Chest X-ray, AP view. Patient: 31 years old, sex F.
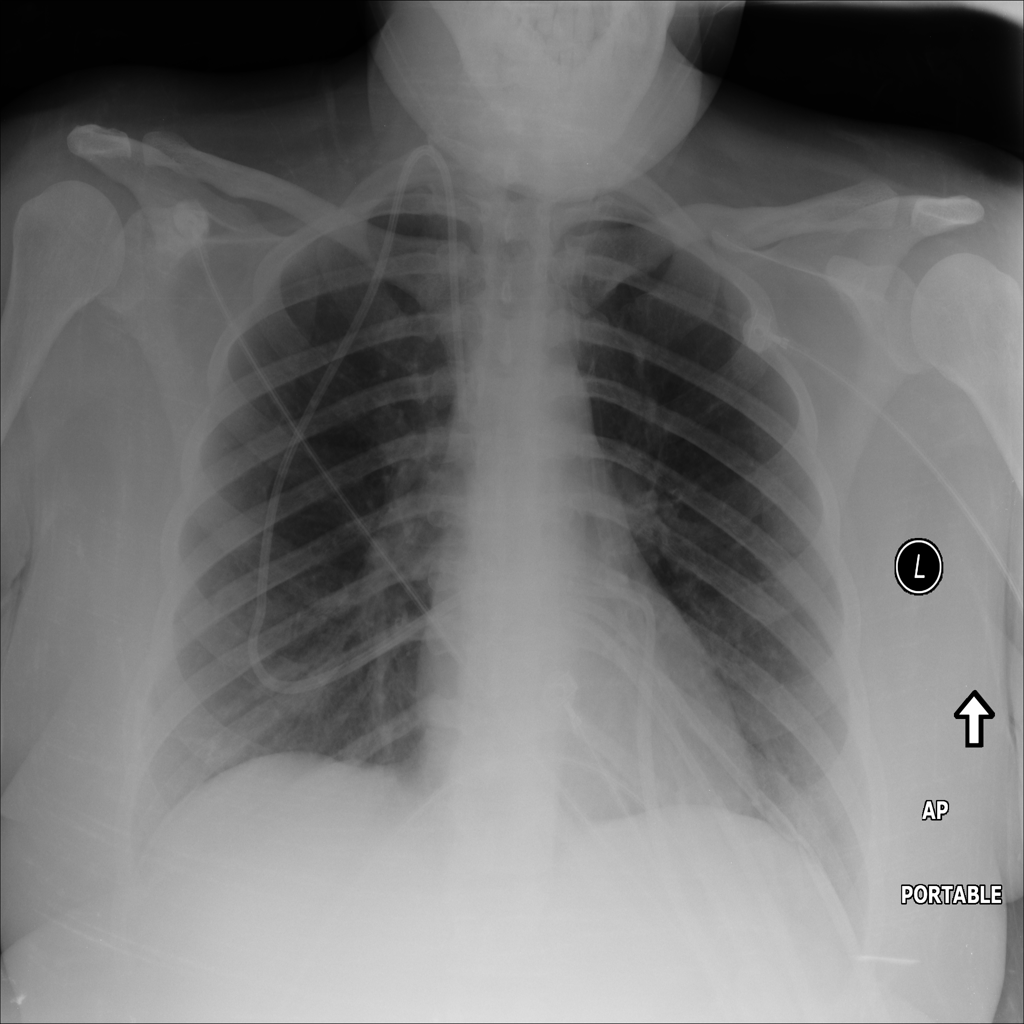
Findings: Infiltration